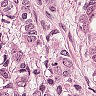
Metastatic tissue present: yes